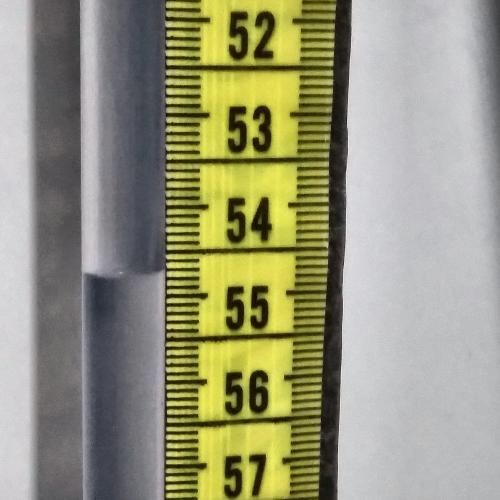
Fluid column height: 54.7 cm